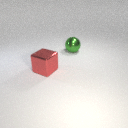
large green metal sphere to the right of large red metal cube